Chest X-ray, PA view. Patient: 42 years old, sex F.
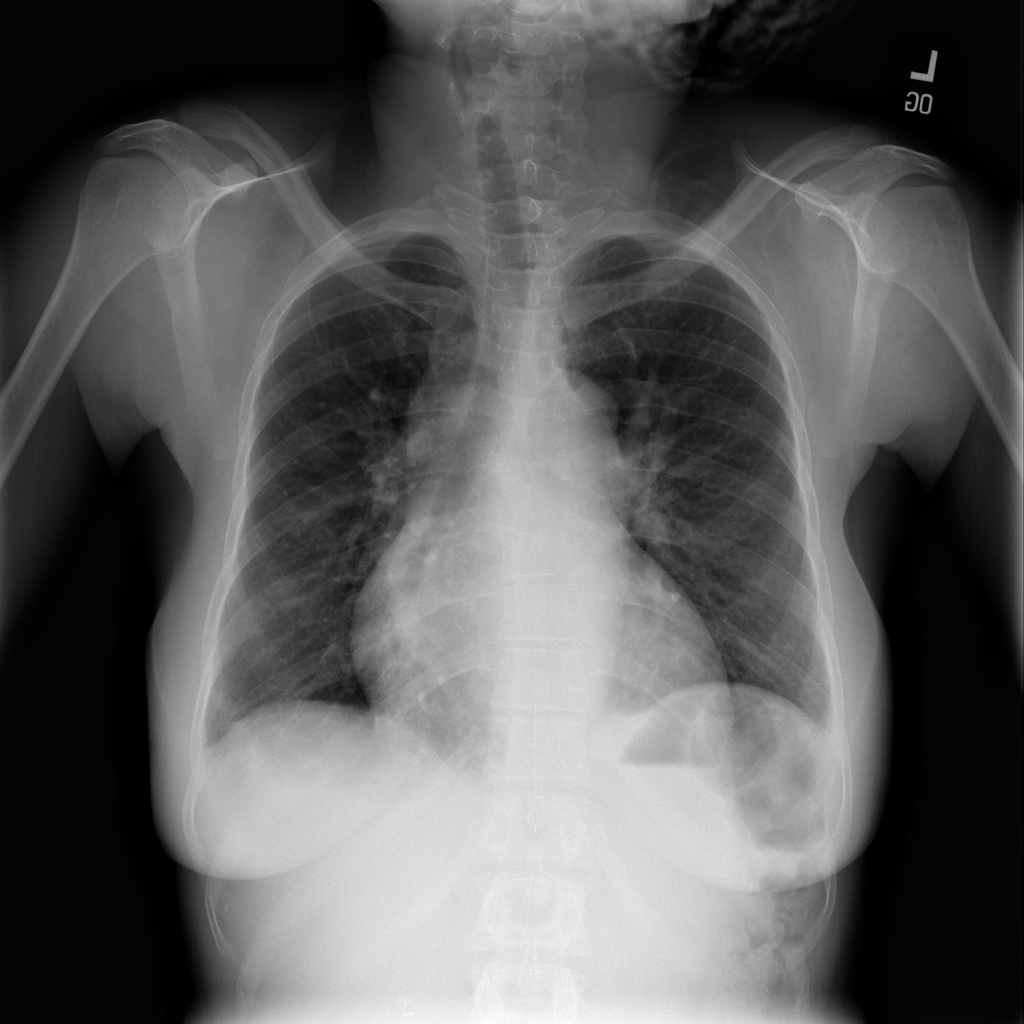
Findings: Cardiomegaly